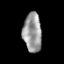
Tissue: prostate
Cell type: Epithelial cells
Senescence score: 0.3591
Nuclear area (px): 700
Mean DAPI intensity: 156.306